Question: The gear button below launches a modal window. when the modal is closed. An outline, like the one you see in the screenshot, appears. How do I avoid this?

Tried this, but didn't work
'''
.sticky-settings a:focus
{
border: none;
}
'''
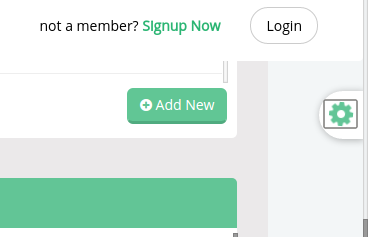
Answer: You need to set 'outline: none' not 'border: none'.
'''
.sticky-settings a:focus {
outline: none;
}
'''